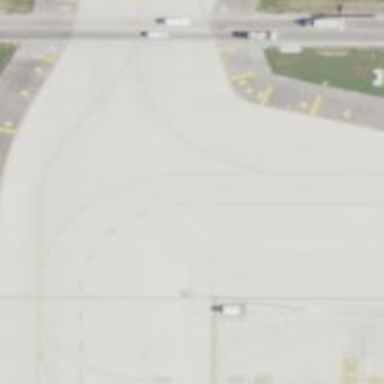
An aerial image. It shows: View of taxiway at the airport.